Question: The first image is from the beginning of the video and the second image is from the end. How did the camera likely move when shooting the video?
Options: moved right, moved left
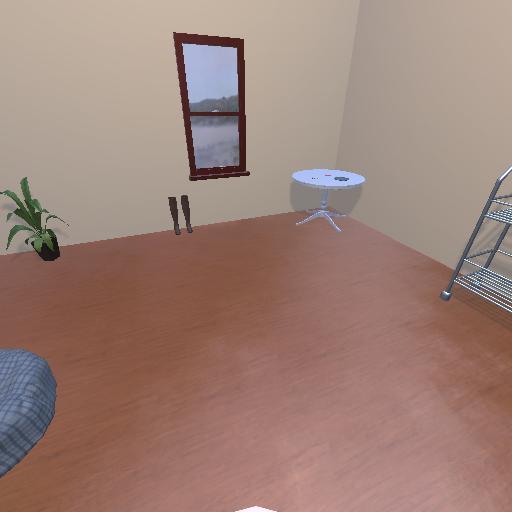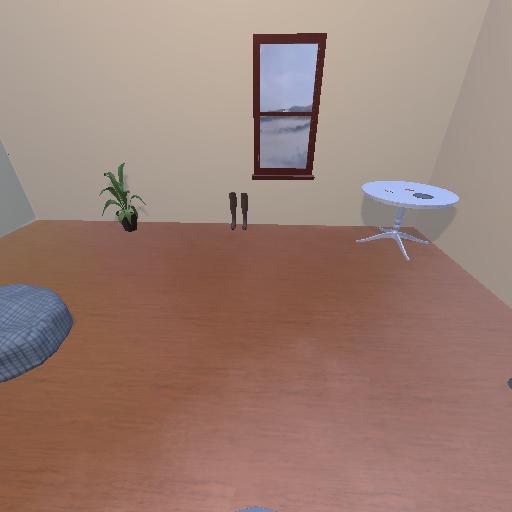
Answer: moved right